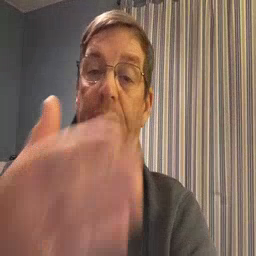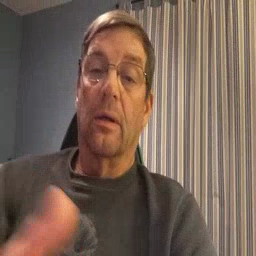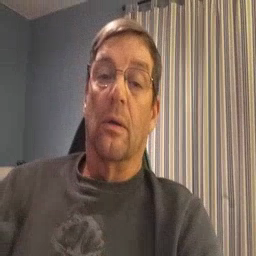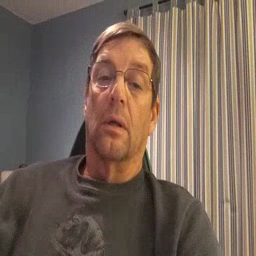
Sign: thankyou